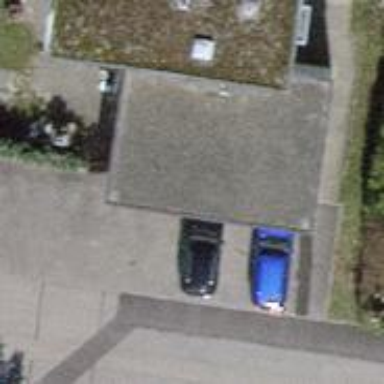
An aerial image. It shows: Garages with flat roofs.